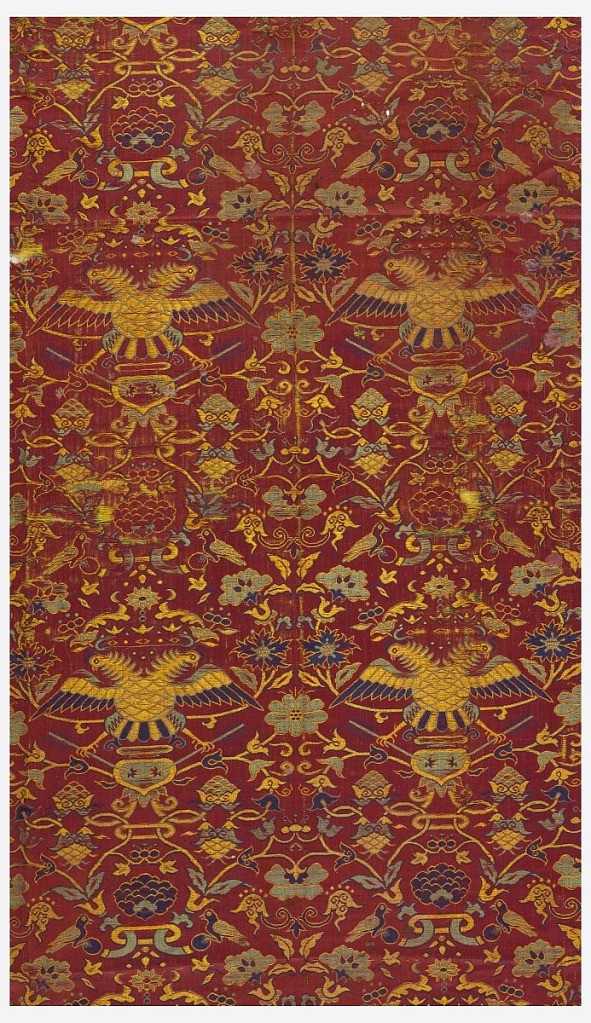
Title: Fragment
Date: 16th–17th century
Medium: silk Technique: woven
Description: Double headed eagles, birds and plants.